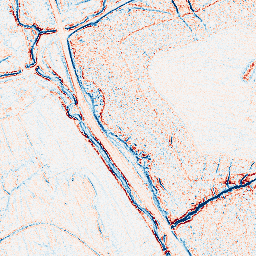
Category: edge_preserving
Decomposition family: anisotropic_diffusion
Decomposition parameters: iterations: 5
kappa: 30
gamma: 0.1
Upsampling method: bicubic_3x
Upsampling parameters: scale: 3
Upsampling scale: 3